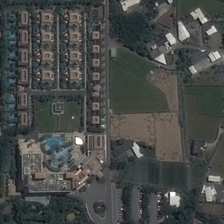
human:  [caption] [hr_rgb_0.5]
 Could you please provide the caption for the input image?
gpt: some buildings and many green trees are in a resort .

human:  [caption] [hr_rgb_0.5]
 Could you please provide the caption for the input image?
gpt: some buildings and many green trees are in a resort .

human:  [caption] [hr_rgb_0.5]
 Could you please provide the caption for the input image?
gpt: some buildings and many green trees are in a resort .

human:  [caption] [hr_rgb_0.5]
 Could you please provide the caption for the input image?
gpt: some buildings and many green trees are in a resort .

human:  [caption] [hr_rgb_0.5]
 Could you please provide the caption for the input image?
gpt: some buildings and many green trees are in a resort .